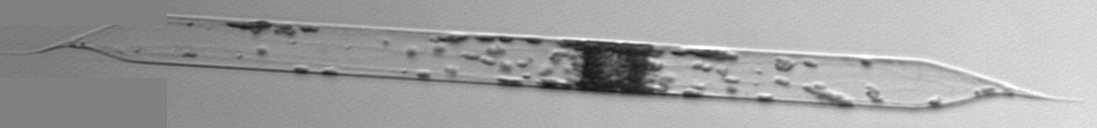
Label: Rhizosolenia